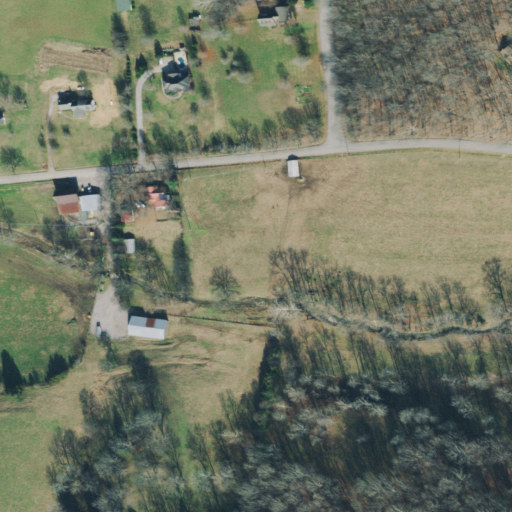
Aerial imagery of valley in Tennessee named Burke Hollow containing pasture, mixed forest, open development, deciduous forest, and low intensity development